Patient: sex F, age 31
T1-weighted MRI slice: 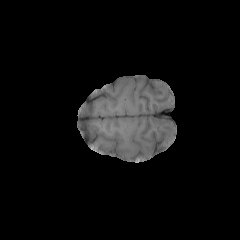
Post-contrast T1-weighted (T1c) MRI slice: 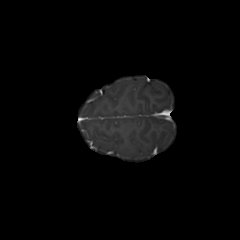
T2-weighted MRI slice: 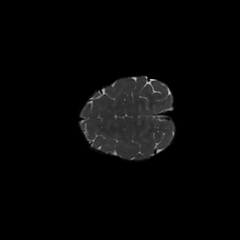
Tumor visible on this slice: no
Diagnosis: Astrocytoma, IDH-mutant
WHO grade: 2